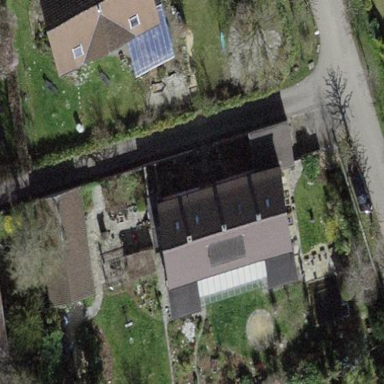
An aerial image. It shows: Building with tiled roof.